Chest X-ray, AP view. Patient: 51 years old, sex F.
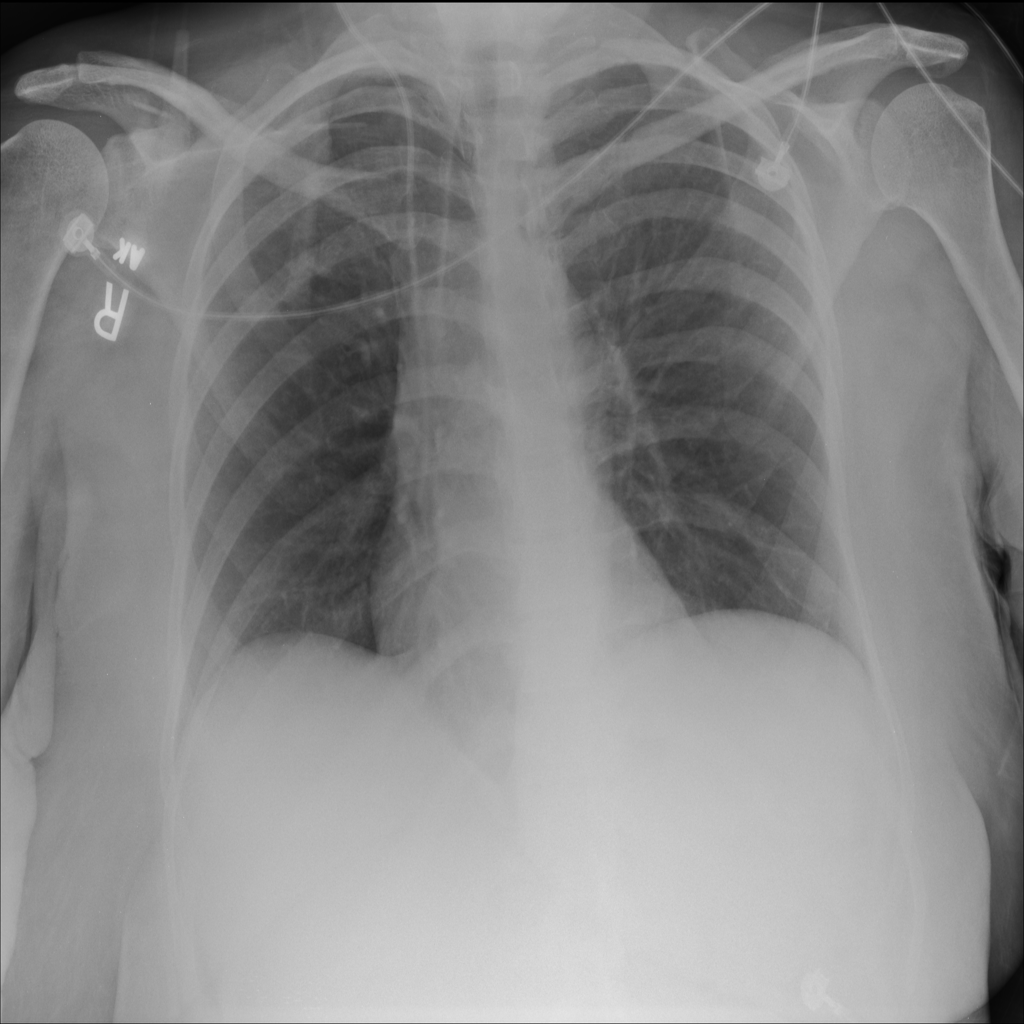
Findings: No Finding